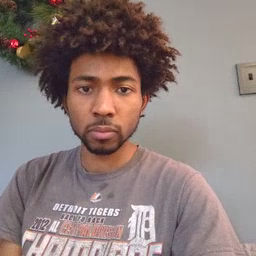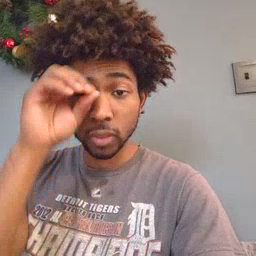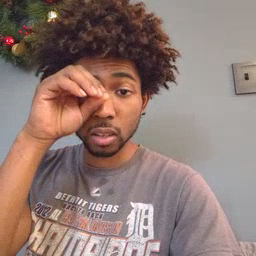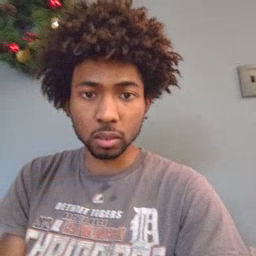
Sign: owl